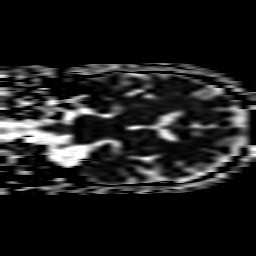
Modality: ADC
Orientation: coronal
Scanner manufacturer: ge
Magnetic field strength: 1.5 T
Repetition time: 9 s
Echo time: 0.0957 s